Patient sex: F
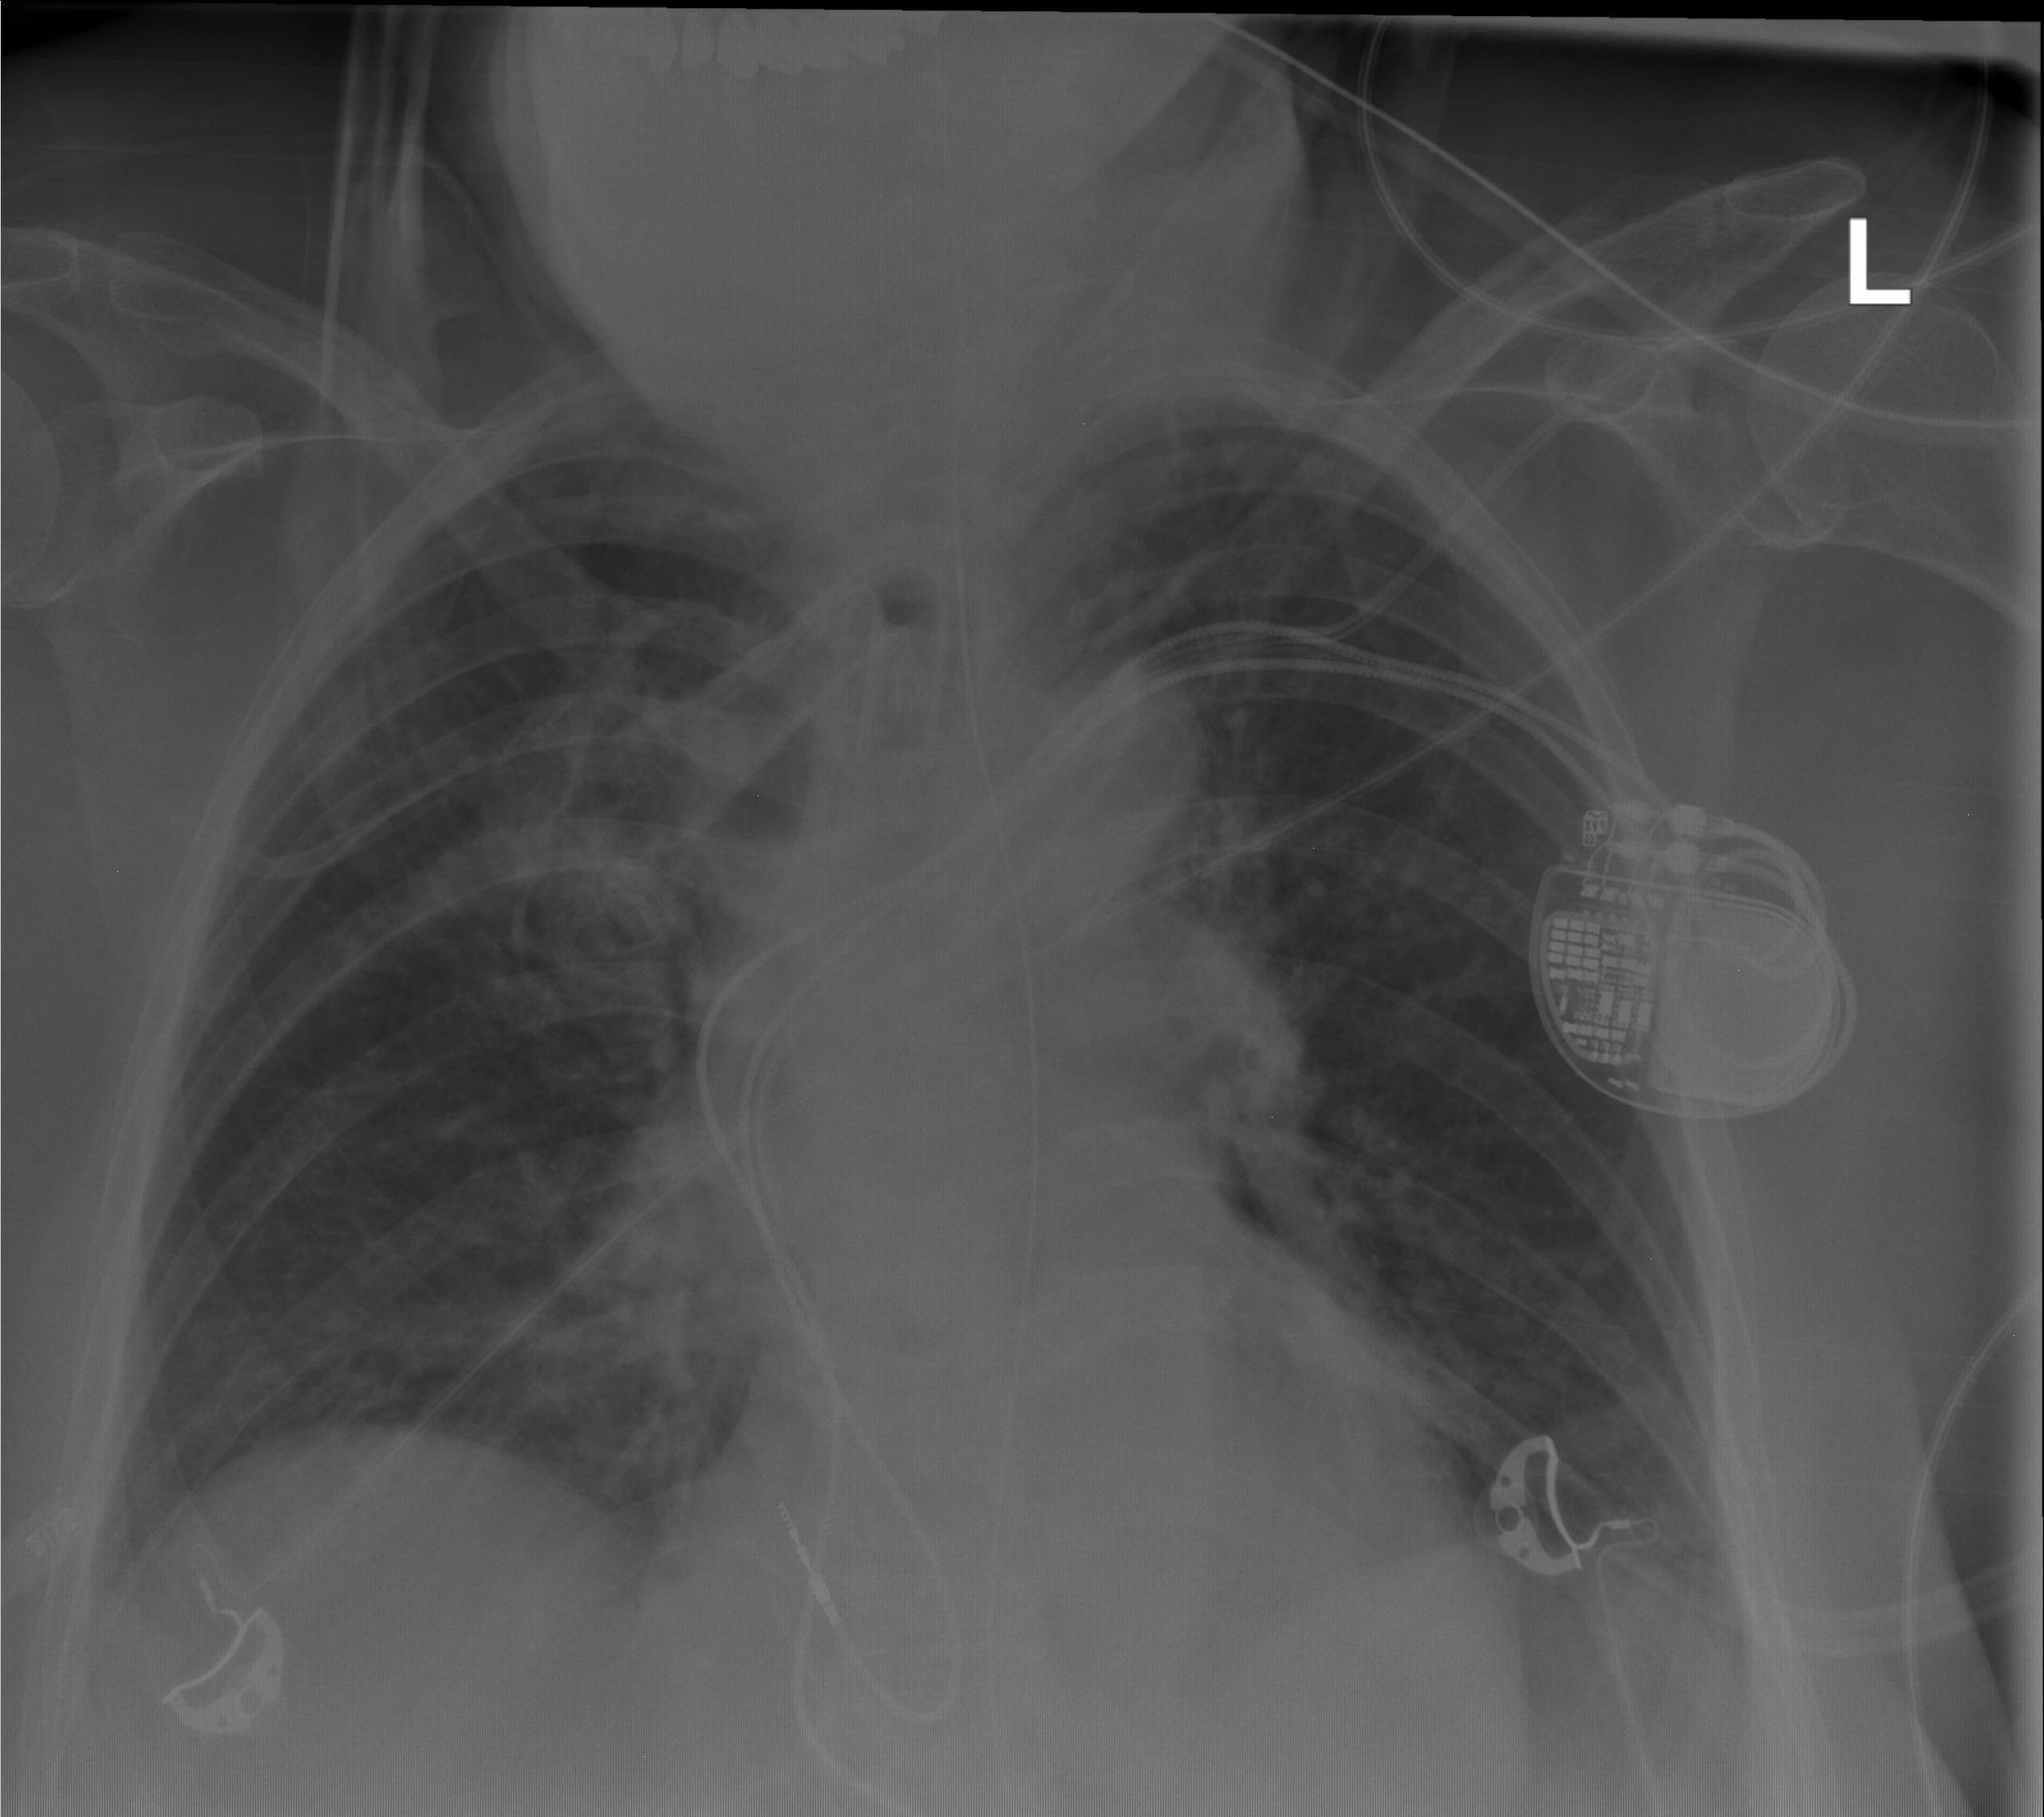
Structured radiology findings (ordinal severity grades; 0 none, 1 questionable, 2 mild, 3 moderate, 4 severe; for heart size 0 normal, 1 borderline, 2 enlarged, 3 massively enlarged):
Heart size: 0
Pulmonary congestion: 0
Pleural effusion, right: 0
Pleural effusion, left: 0
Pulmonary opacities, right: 2
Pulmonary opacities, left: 0
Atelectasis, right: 0
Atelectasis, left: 0